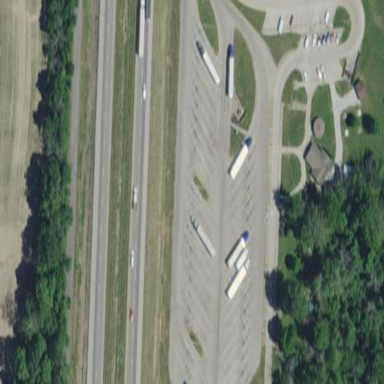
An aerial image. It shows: Rest area on the road.